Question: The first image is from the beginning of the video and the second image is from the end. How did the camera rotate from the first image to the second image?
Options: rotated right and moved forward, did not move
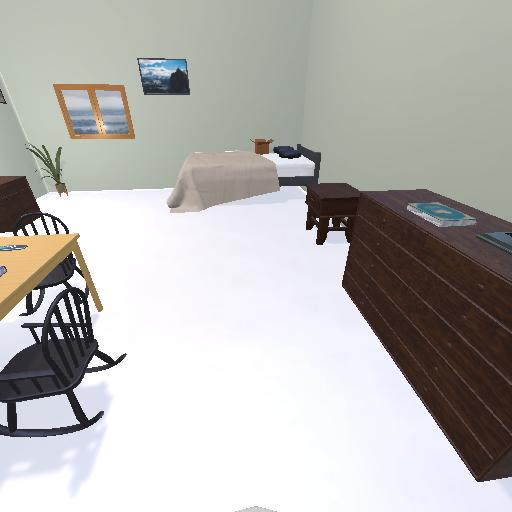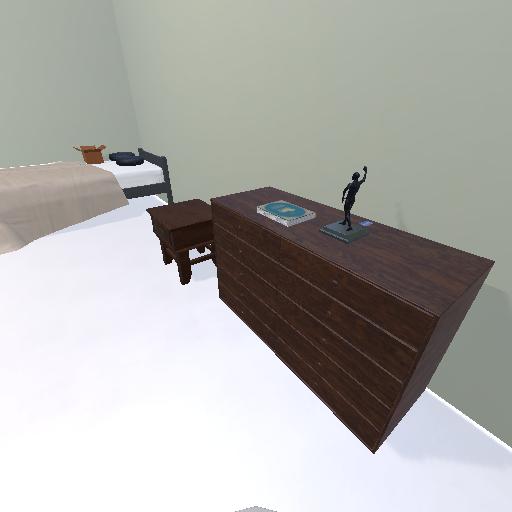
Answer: rotated right and moved forward